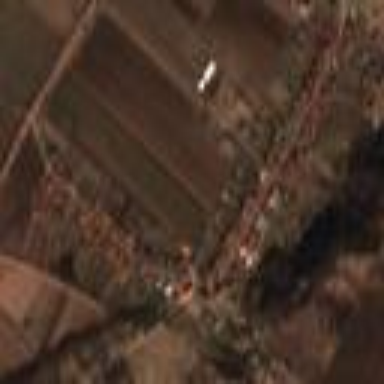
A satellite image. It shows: Residential area in village.